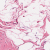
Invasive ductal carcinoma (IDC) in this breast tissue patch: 0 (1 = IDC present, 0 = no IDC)